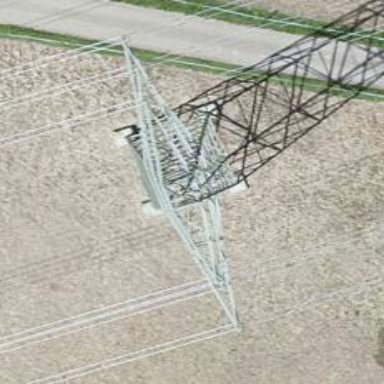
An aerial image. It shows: Power tower.